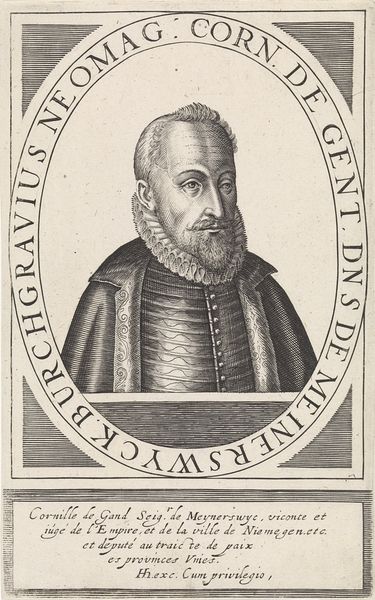
Titel: Portret van Cornelis van Gent, heer van Loenen en Meinerswijk
Künstler: Hendrick (I) Hondius
Standort: Amsterdam
Institution: Rijksmuseum
Schlagwörter: white, collar, nose, old, portrait, print, profile, man, head, german, armour, eyes, important, brow, coat, mouth, etching, beard, french, writing, letters, letter, human, mann, clothes, ears, schrift, mantel, zeichnung, text, words, printed, official, schwarzweiß, radierung, wealth, memorial, information, jacke, adel, hooked nose, corn. de gent., informative